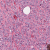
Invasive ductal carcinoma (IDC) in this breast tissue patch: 1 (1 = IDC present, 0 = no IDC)